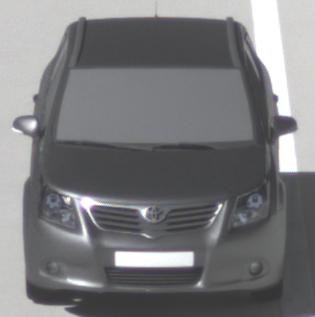
Make: Toyota
Model: Avensis 1.6
Detailed model: Avensis (T27) Notch Back
Model produced from: 2009/01
Model produced until: 2010/08
Doors: 4
Color: gray
Road condition: dry road
Daytime: morning or afternoon
Contrast: high contrast